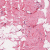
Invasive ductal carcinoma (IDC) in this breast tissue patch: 1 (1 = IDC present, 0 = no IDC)